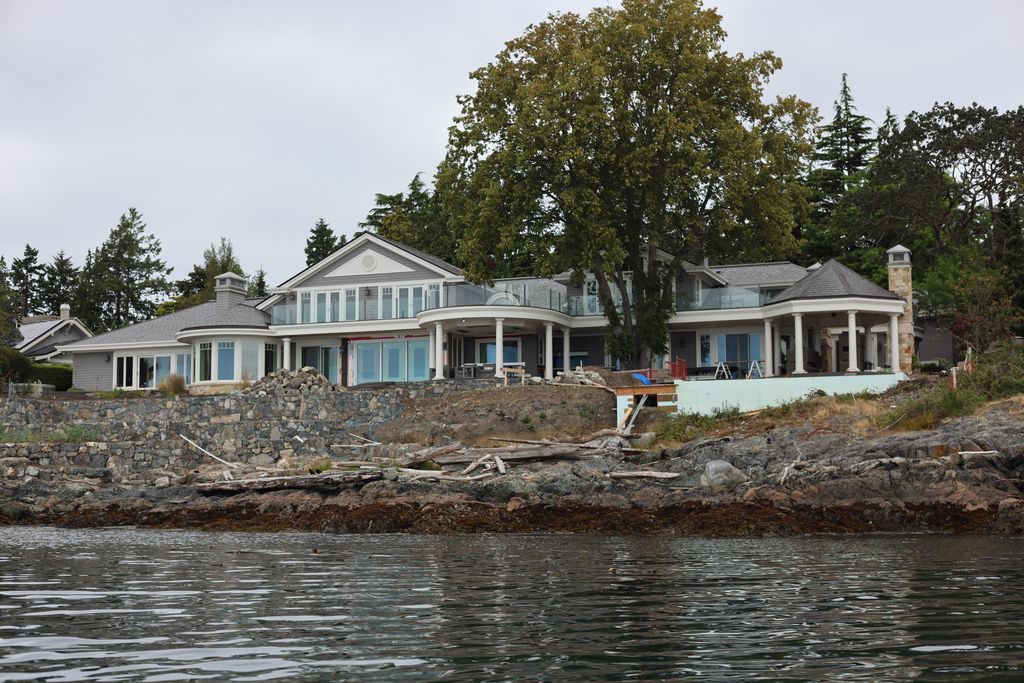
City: victoria